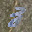
Label: 3